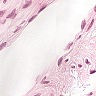
Metastatic tissue present: no